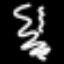
Label: squiggle